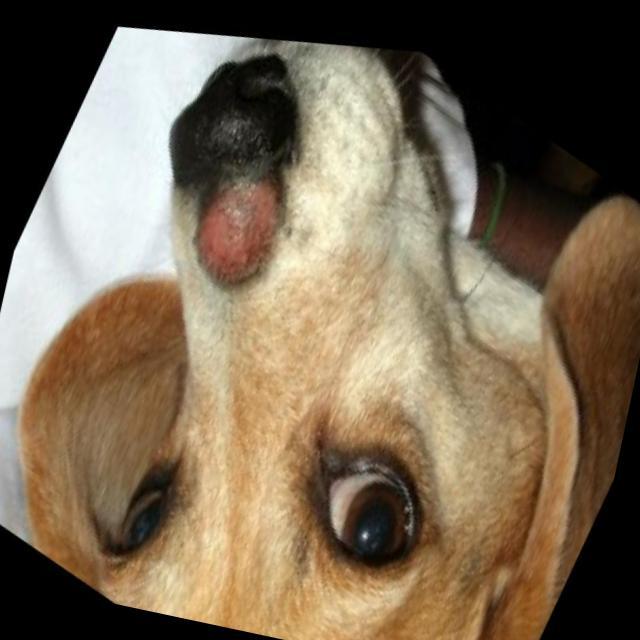
Canine ringworm (Dermatophytosis) — fungal infection caused by Microsporum or Trichophyton. Presents with circular alopecia, scaling, crusting, and broken hairs.